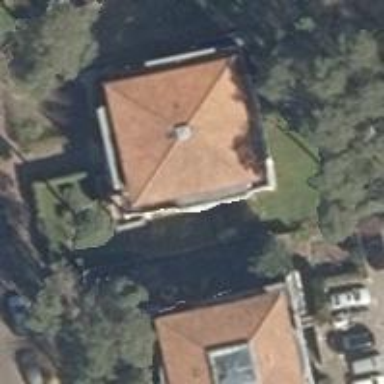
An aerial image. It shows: Apartments building with pyramidal roof.